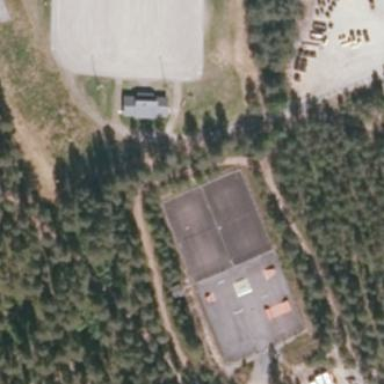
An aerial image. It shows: Paved tennis court on the pitch.